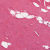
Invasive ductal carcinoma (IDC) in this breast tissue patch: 0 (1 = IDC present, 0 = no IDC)